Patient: sex F, age 31
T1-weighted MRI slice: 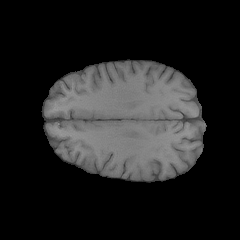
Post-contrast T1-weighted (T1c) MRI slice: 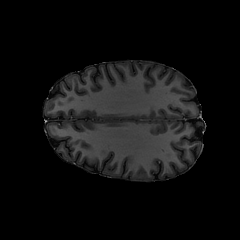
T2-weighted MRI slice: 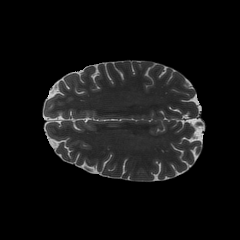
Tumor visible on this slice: no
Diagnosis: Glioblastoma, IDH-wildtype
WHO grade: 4